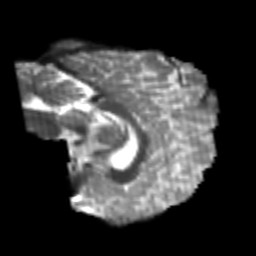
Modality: T2w
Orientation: sagittal
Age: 25
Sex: female
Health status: healthy
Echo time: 0.074 s